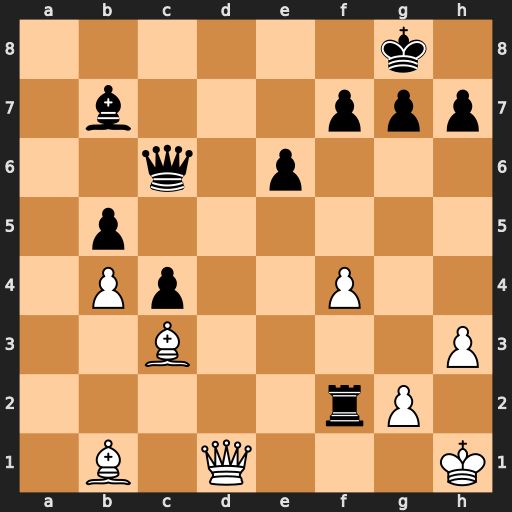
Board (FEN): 6k1/1b3ppp/2q1p3/1p6/1Pp2P2/2B4P/5rP1/1B1Q3K
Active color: w
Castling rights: -
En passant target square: -
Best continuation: Qd8+ Qe8 Qxe8#